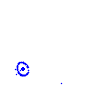
Particle: kaon